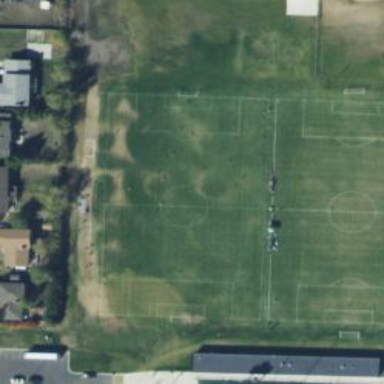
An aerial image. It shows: Soccer pitch for leisureland activities.